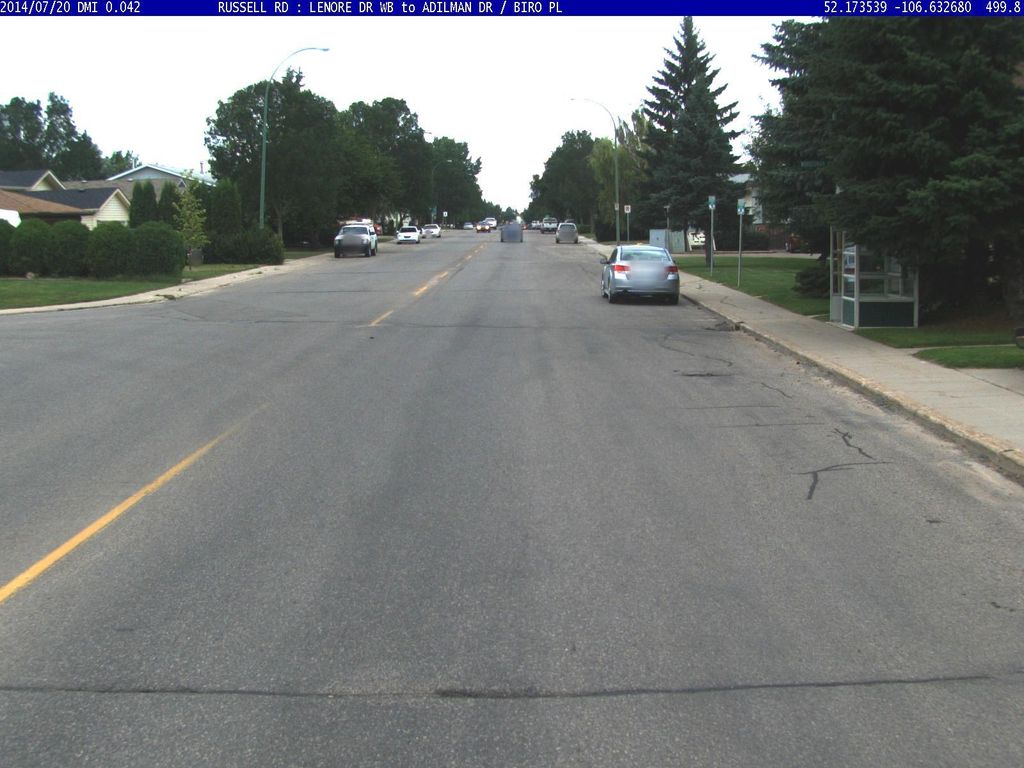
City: saskatoon